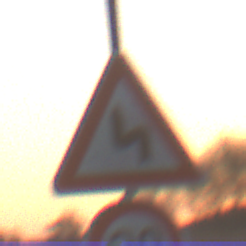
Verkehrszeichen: DoppelkurveZunaechstLinks
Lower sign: Geschwindigkeit30
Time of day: SunriseSunset
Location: Outdoor (Nature)
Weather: Clear
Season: Winter
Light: Natural